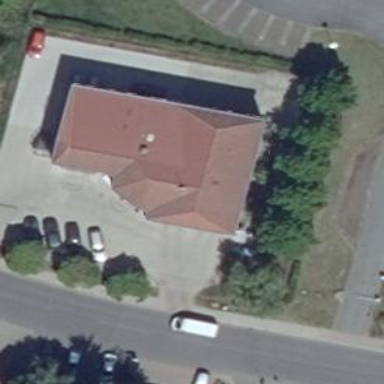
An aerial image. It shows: Commercial building that serves as ambulance station.